Field crop: maize
Growth stage: 2
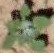
Species: chenopodium